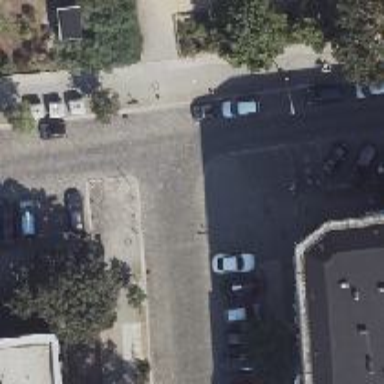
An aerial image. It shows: Residential road with separate sidewalk. There is parking lane on the left side.